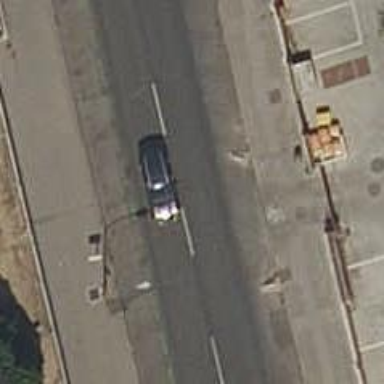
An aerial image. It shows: Residential road with asphalt surface and parallel street-side parking lanes on both sides.